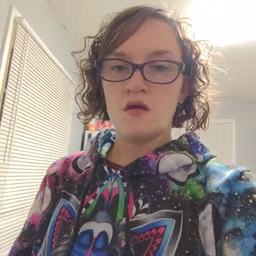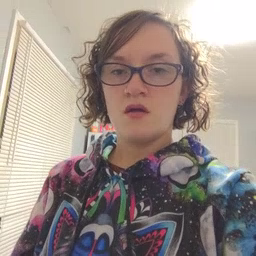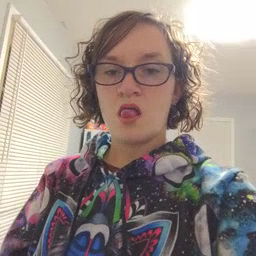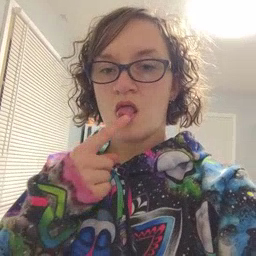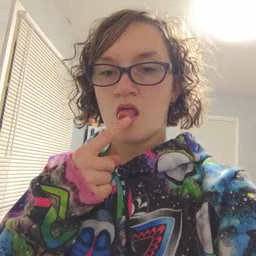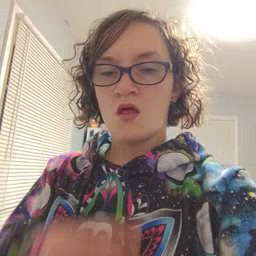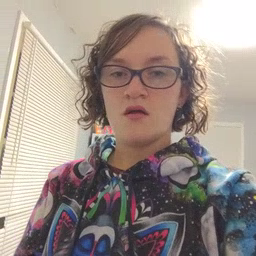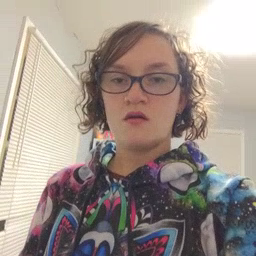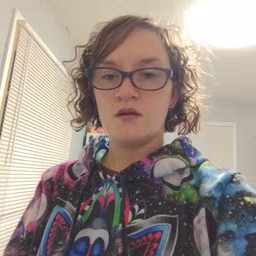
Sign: tongue